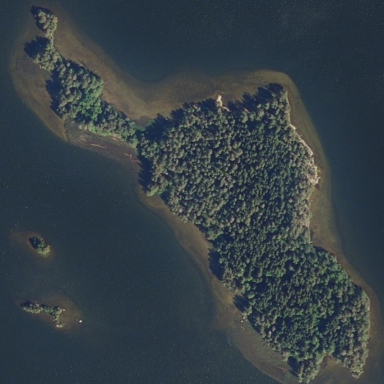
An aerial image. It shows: Island covered with woodland.